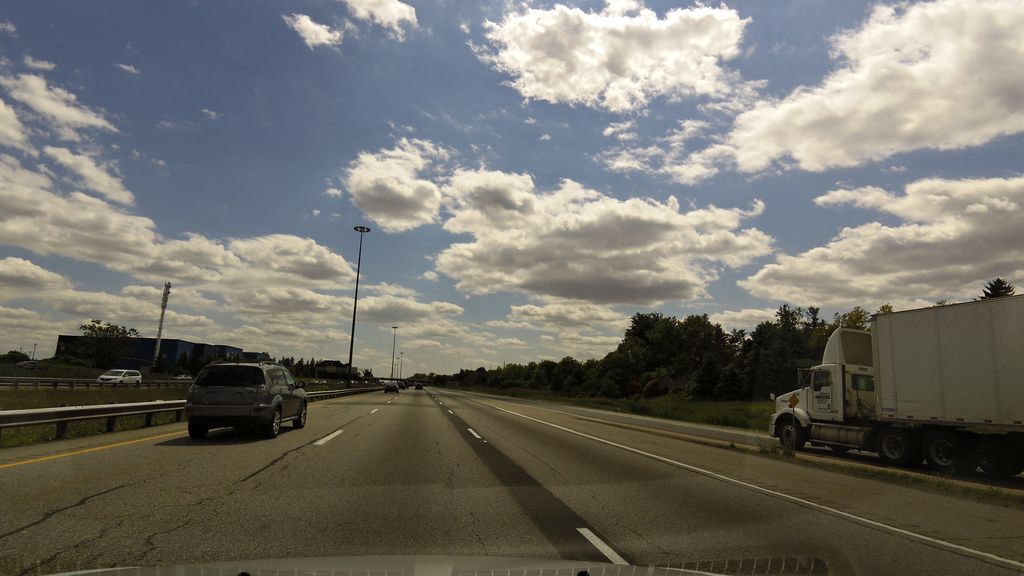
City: hamilton